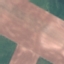
Label: AnnualCrop